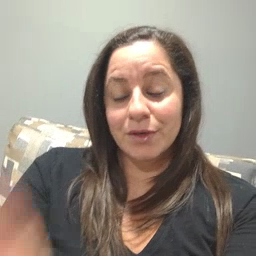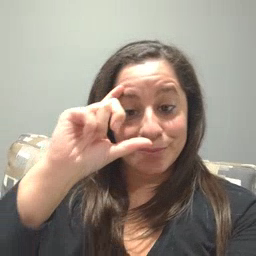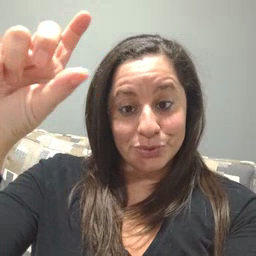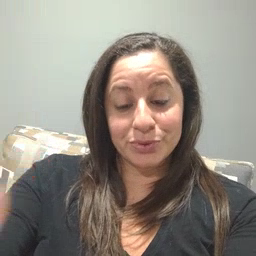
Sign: moon